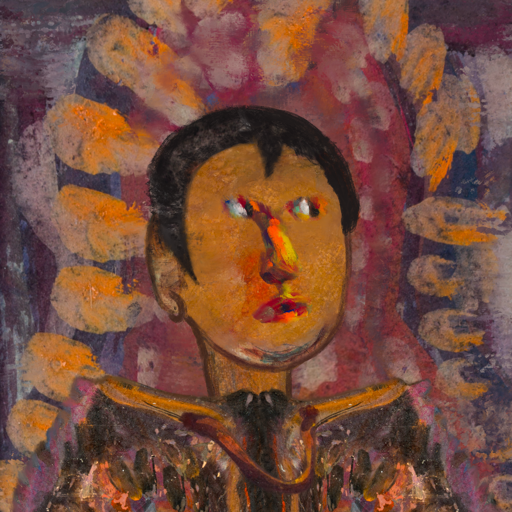
Background: Doll, Head And Neck Side: Pipe, Face Side: An_Impression, Bust: Gypsy_Queen, Hair Side: Roy_Bahadur, Head Accessory: Blank, Second Necklace: Comrade, Necklace: Blank, Baby: Blank